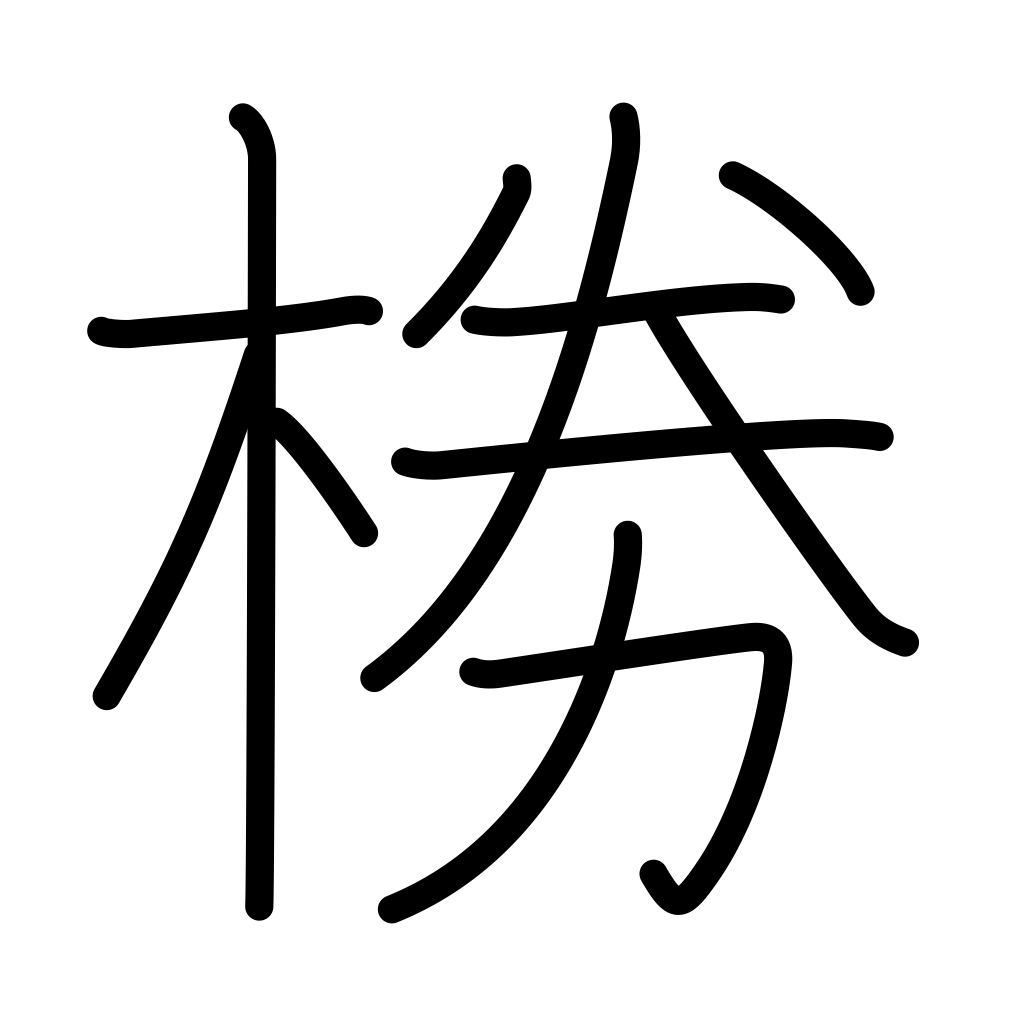
Meaning: wickerwork